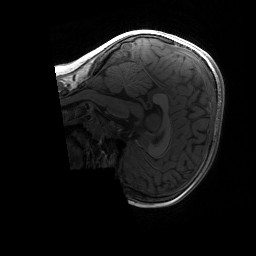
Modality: T1w
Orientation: sagittal
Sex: female
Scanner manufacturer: siemens
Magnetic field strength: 3 T
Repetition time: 1.9 s
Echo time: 0.00243 s